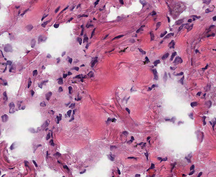
Tumor epithelial tissue: no
Tumor-associated stroma tissue: no
Normal tissue: yes